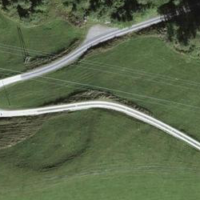
EUNIS habitat code: 23
Species observed at this site:
Corvus corone
Motacilla cinerea
Cyanistes caeruleus
Turdus philomelos
Lophophanes cristatus
Linaria cannabina
Emberiza citrinella
Troglodytes troglodytes
Pyrrhula pyrrhula
Turdus viscivorus
Buteo buteo
Turdus torquatus
Sylvia atricapilla
Carduelis carduelis
Phylloscopus collybita
Parus major
Erithacus rubecula
Cuculus canorus
Hirundo rustica
Milvus migrans
Milvus milvus
Phoenicurus ochruros
Turdus pilaris
Garrulus glandarius
Aquila chrysaetos
Pyrrhocorax graculus
Falco tinnunculus
Motacilla alba
Periparus ater